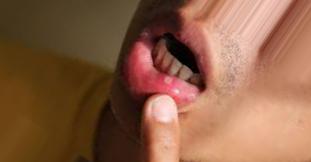
Condition: Mouth Ulcer